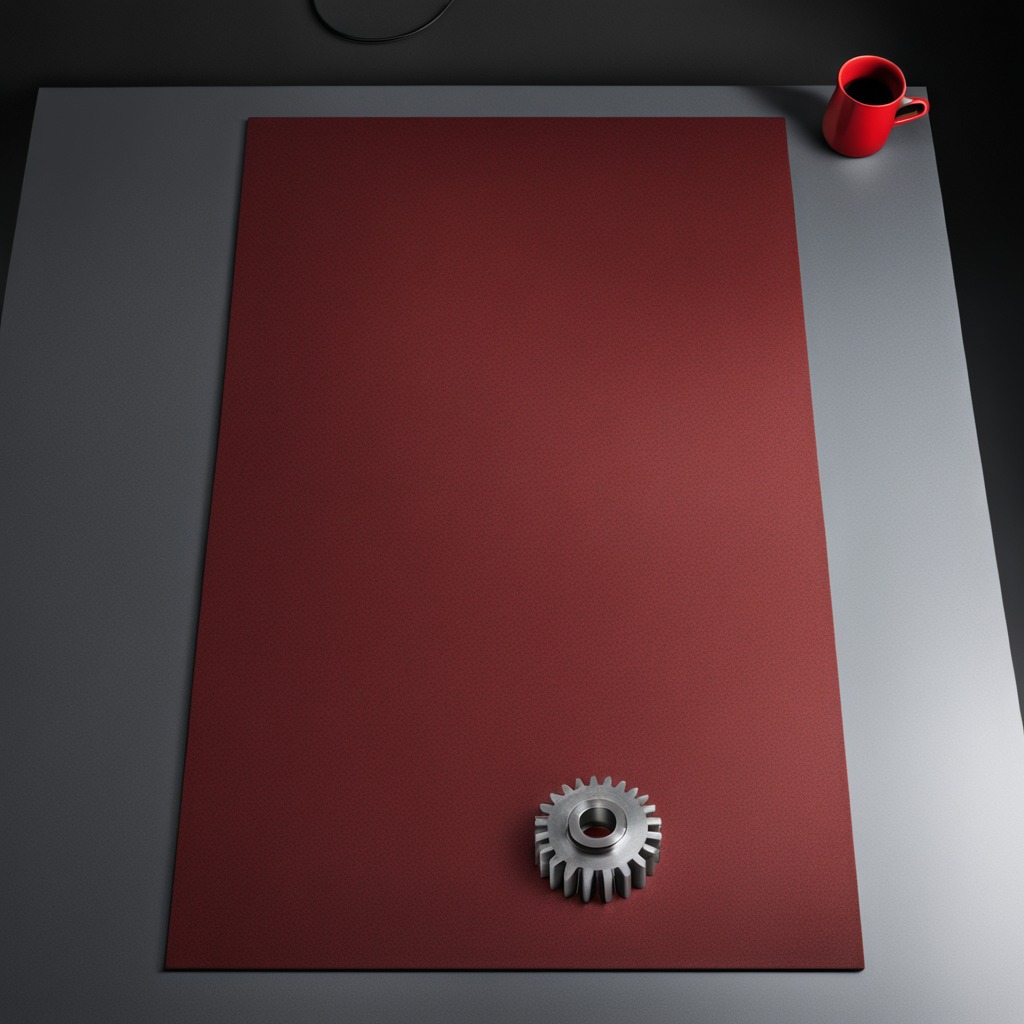
A steel gear with teeth is lying on the tabletop.